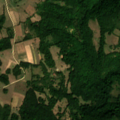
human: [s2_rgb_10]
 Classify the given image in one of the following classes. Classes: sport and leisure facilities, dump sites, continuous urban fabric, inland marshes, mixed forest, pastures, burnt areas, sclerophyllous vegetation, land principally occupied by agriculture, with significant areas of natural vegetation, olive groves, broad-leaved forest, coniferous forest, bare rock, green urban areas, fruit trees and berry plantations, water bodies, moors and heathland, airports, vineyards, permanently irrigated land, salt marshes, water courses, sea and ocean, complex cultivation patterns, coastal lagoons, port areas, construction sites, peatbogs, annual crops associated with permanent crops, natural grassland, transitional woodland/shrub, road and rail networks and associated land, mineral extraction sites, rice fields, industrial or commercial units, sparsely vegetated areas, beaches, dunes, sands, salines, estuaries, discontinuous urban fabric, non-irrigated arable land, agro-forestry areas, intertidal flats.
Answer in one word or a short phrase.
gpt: complex cultivation patterns, land principally occupied by agriculture, with significant areas of natural vegetation, broad-leaved forest